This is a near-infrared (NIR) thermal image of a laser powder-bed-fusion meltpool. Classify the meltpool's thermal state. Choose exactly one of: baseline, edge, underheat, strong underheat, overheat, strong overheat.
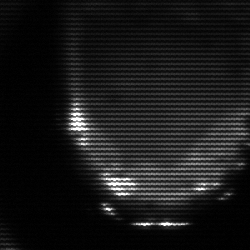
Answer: edge